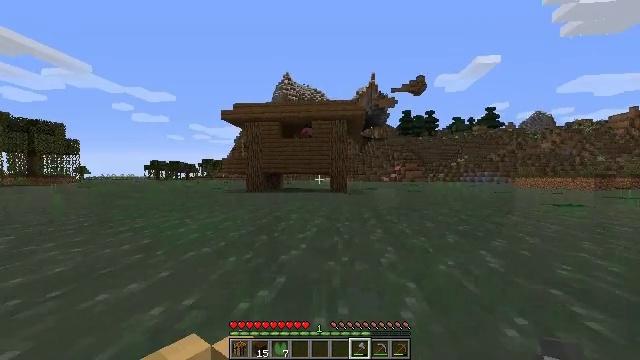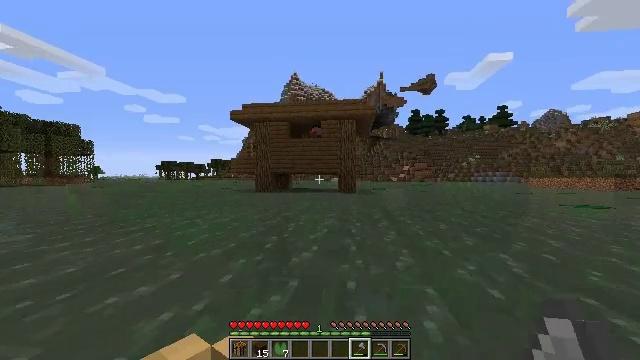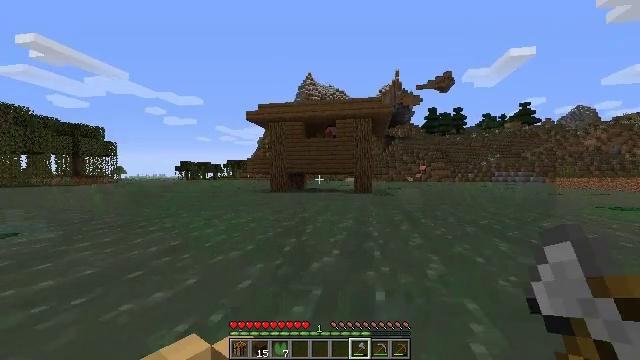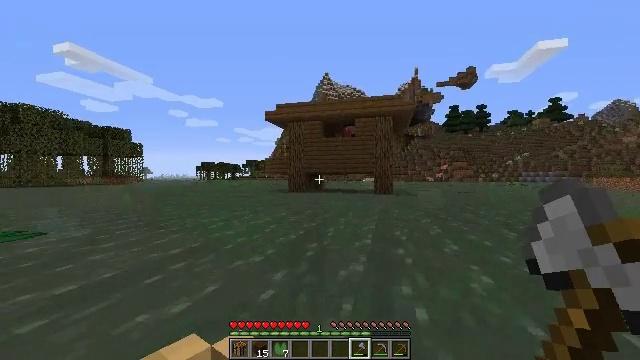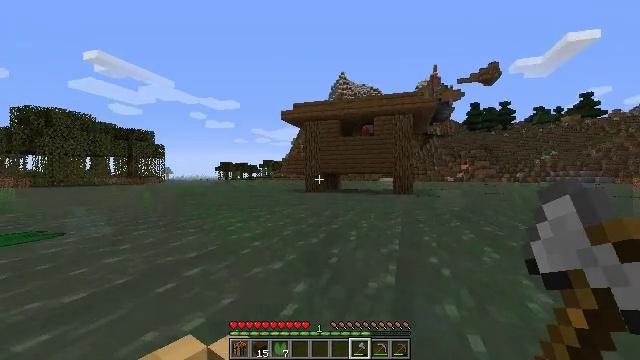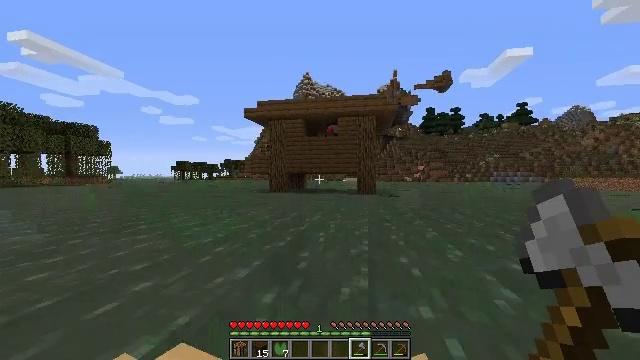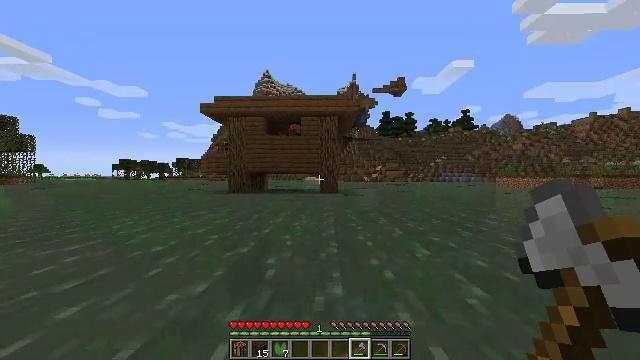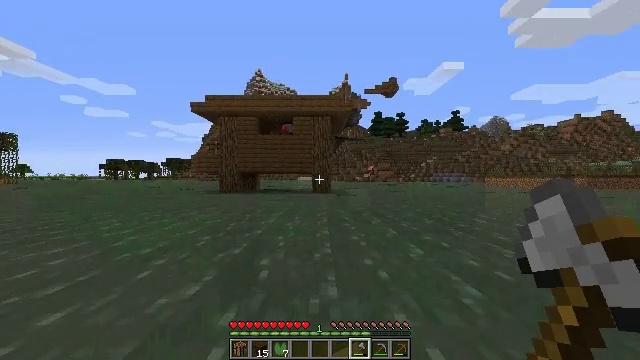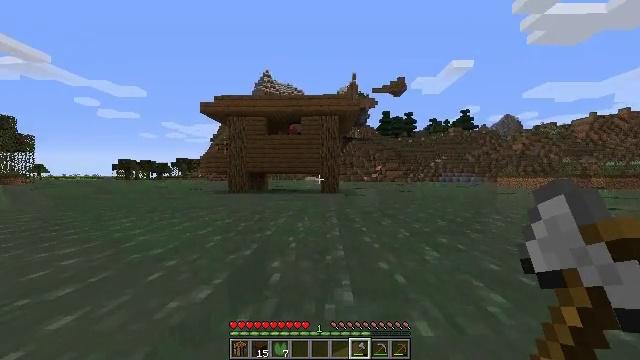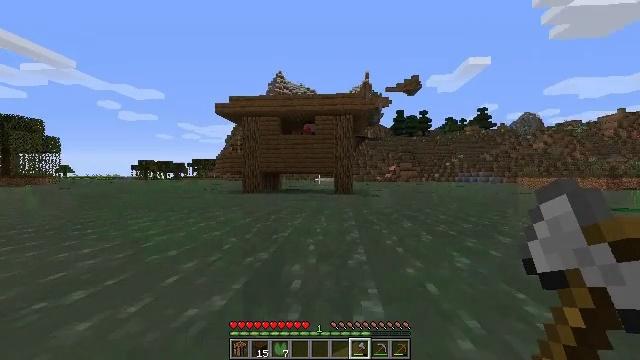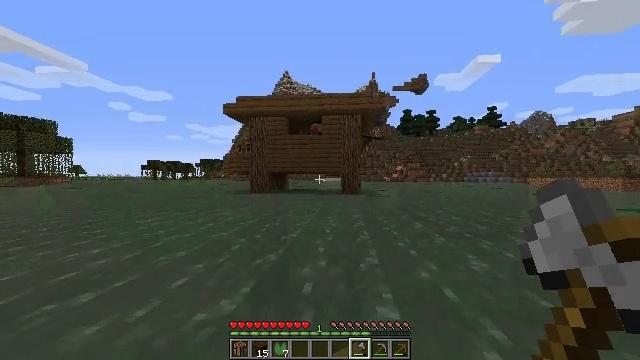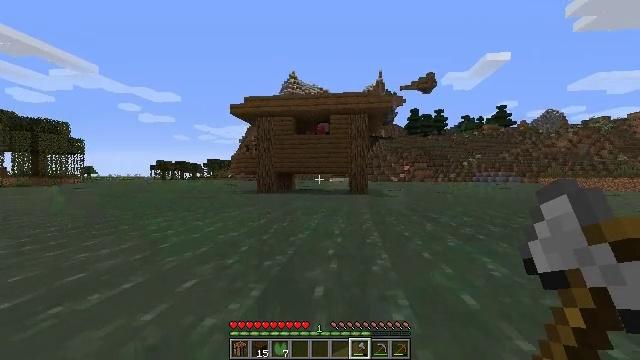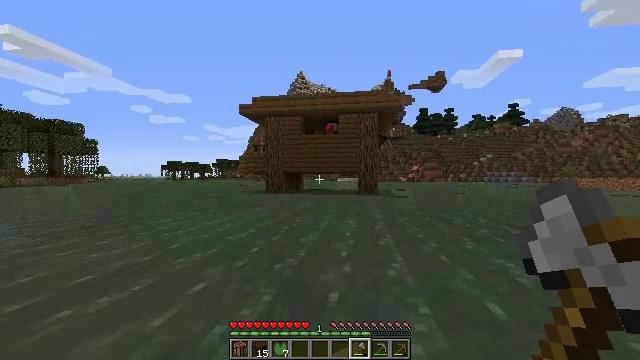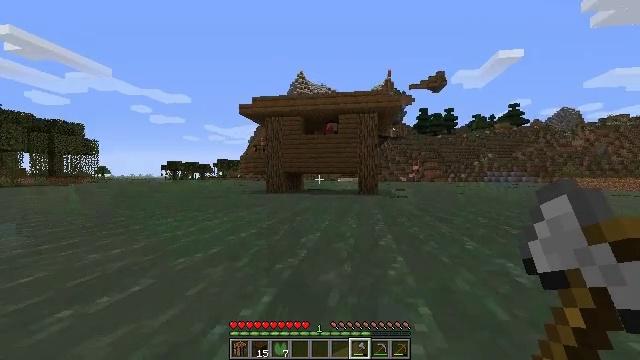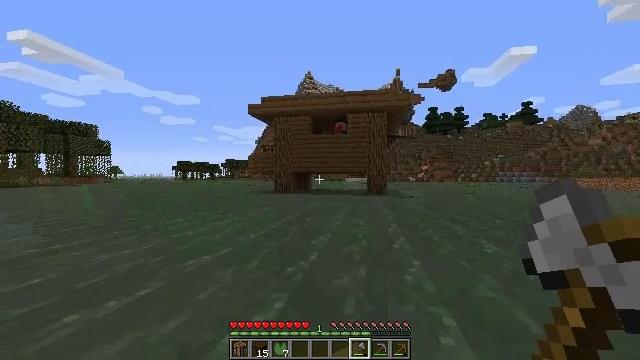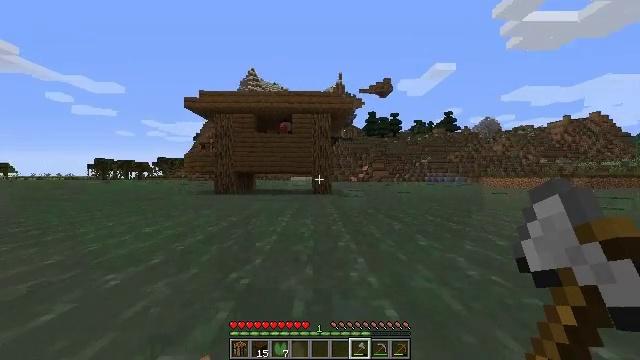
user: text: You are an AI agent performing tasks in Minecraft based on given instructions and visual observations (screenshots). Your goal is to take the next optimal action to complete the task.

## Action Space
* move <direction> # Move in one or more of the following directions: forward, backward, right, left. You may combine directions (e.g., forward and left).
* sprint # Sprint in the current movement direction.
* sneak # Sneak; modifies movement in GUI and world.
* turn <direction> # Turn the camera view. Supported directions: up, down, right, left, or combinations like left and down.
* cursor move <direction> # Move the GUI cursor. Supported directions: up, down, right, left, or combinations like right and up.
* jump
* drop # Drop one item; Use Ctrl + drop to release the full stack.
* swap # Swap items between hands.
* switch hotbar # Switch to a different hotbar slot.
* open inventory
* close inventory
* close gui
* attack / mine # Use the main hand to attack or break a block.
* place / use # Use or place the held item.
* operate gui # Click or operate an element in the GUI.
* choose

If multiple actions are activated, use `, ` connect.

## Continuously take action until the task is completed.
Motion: motion action
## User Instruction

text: Remove a lily pad from the inventory.
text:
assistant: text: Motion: no_op
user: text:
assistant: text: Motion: no_op
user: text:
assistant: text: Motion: no_op
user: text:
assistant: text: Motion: no_op
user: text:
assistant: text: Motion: turn right
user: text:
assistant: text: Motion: turn right
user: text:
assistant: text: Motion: turn right
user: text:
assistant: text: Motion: no_op
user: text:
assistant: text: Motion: no_op
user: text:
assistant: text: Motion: no_op
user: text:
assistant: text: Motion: no_op
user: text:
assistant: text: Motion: no_op
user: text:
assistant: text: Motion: no_op
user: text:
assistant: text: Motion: no_op
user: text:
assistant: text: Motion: turn right
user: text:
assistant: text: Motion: turn right
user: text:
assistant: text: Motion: no_op
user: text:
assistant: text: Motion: no_op
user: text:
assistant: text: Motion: no_op
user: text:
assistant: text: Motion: no_op
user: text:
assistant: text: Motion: no_op
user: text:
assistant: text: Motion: no_op
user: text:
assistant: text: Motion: no_op
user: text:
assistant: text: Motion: no_op
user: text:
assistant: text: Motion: no_op
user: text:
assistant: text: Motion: no_op
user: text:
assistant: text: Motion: no_op
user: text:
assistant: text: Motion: no_op
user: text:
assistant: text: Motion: no_op
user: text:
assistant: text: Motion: no_op